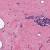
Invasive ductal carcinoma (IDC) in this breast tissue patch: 0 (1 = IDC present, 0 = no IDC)